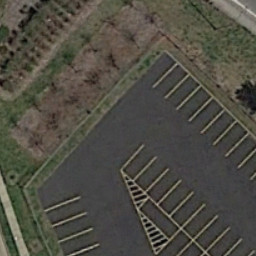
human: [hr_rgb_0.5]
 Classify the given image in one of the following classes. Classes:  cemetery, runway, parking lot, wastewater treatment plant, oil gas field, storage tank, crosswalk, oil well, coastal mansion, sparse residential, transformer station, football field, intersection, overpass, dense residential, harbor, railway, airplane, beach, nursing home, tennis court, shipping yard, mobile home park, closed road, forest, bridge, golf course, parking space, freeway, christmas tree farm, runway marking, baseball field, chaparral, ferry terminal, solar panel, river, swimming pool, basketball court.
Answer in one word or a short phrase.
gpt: parking space